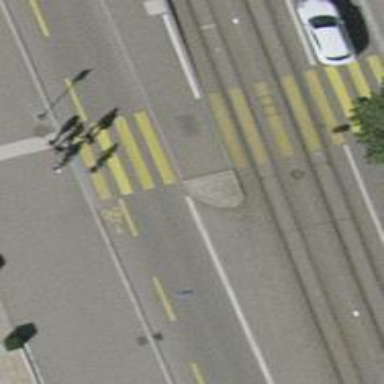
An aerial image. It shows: Kerb serving as barrier.